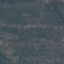
Land use / land cover: HerbaceousVegetation